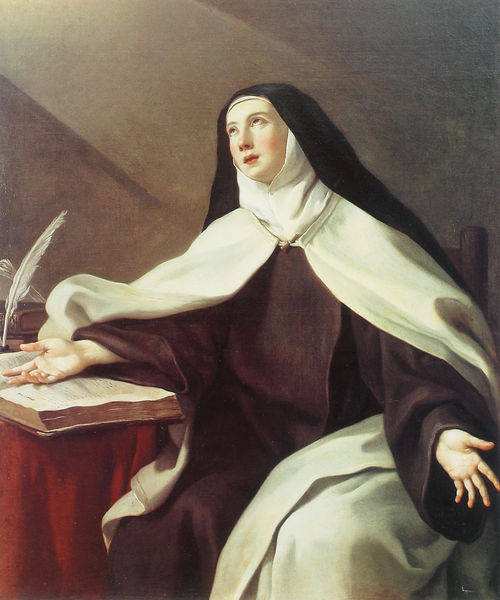
Titel: Die hl. Theresa
Künstler: Joseph-Marie Vien
Institution: New York, Stair Sainty Matthiessen
Schlagwörter: feder, gemälde, gott, schatten, weiß, sitzen, frau, geste, licht, raum, schwarz, stuhl, tisch, blick, rot, schleier, haube, malerei, augen, barock, bibel, blass, hände, tischtuch, öl, gewand, kutte, mantel, bücher, lichtstrahl, offen, buch, kloster, seite, nonne, beten, gebet, tracht, kiel, erscheinung, heilige, tintenfass, erleuchtung, sakral, entrückt, fedel, entrückung, noonne, schreibwerkstatt